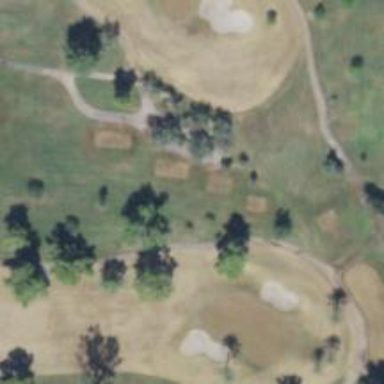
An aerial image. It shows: Footway that also serves as golf cart path.